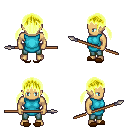
a pixel art fantasy rpg character, male body template, human, tanned skin, teal tunic, teal pants, gold twin-tailed hairstyle, brown slippers, spear, four views (front, back, left, right), 2x2 character sprite sheet, small pixel art, hard edges, no anti-aliasing